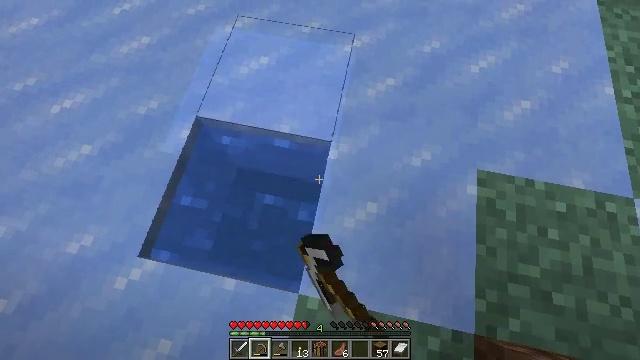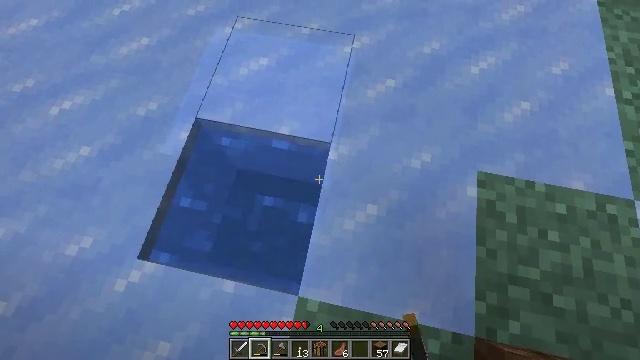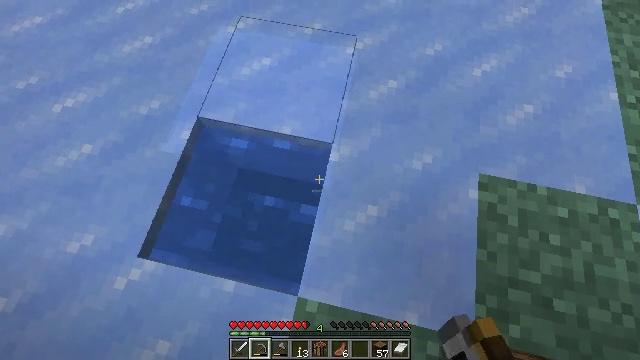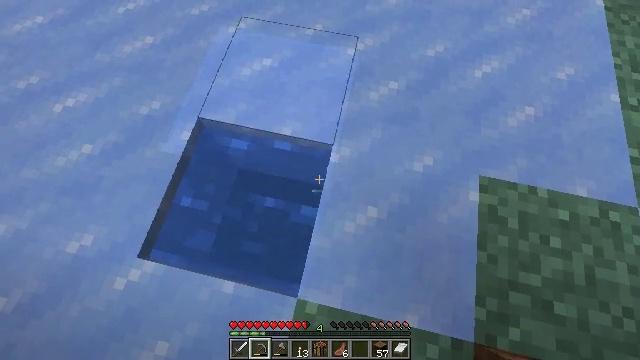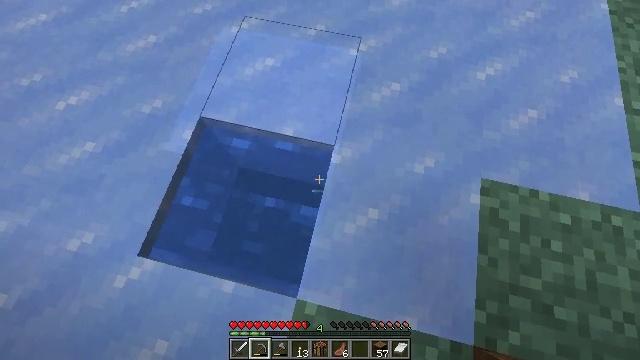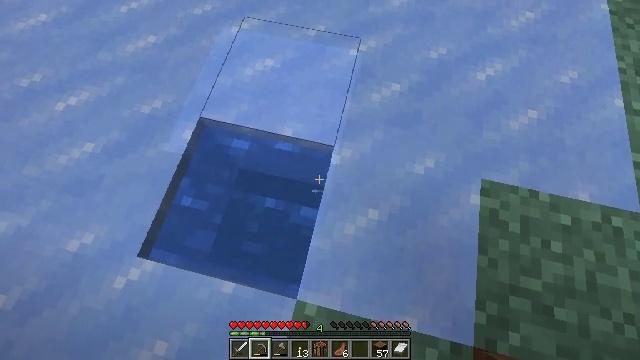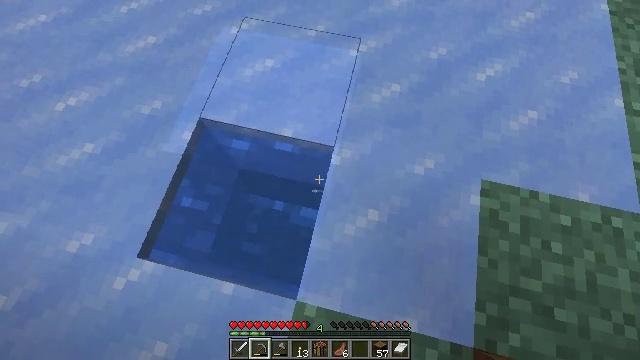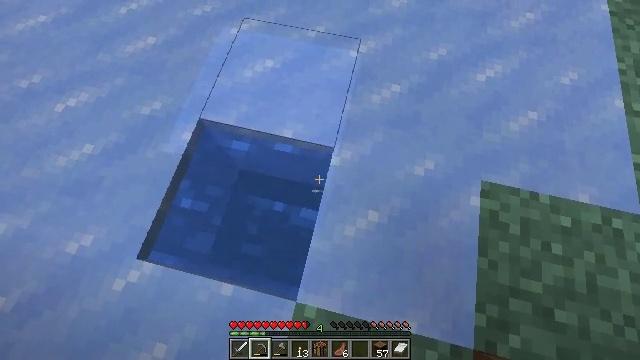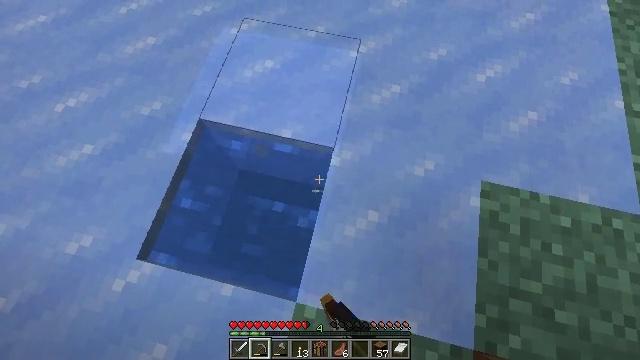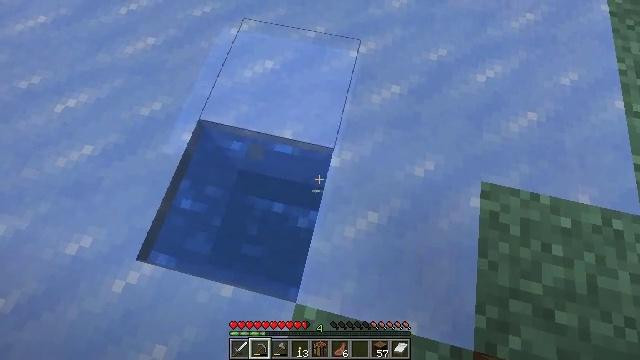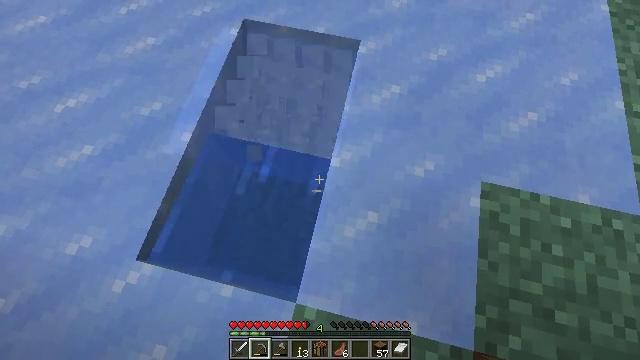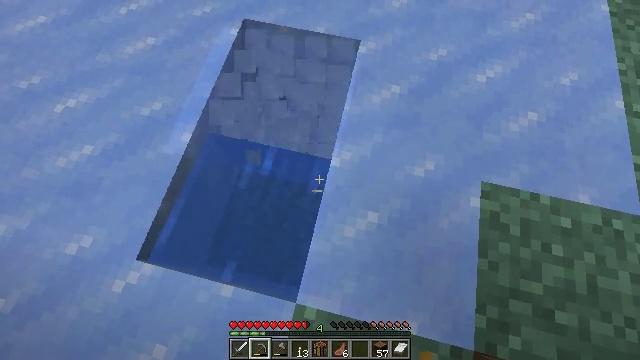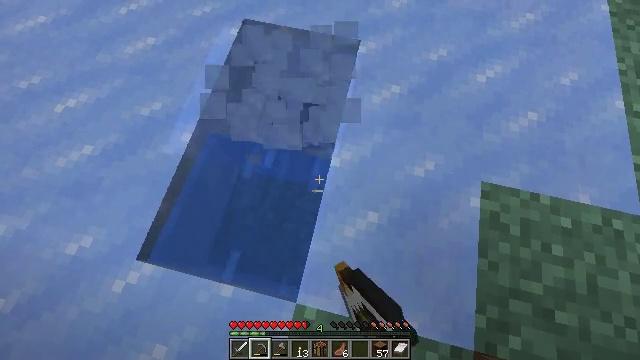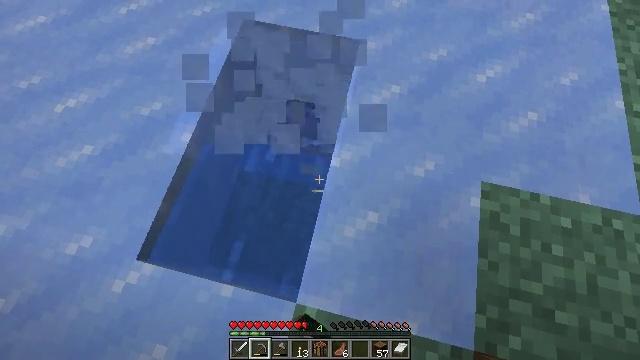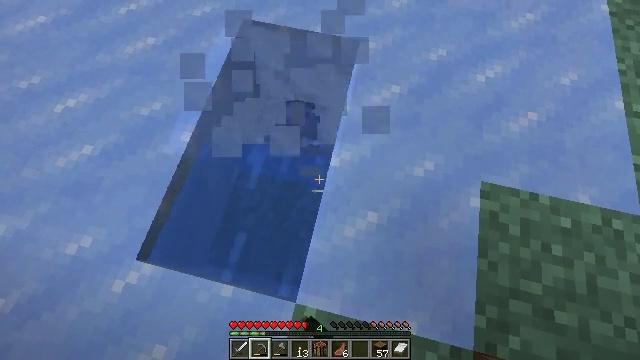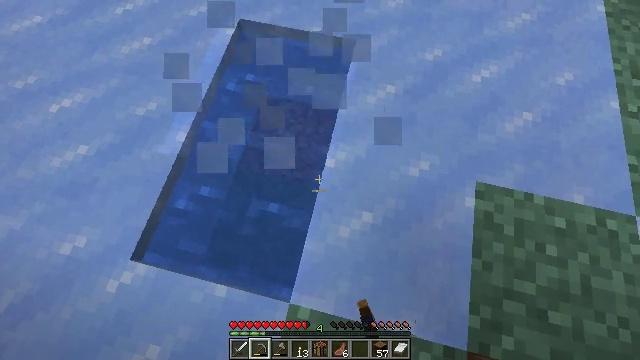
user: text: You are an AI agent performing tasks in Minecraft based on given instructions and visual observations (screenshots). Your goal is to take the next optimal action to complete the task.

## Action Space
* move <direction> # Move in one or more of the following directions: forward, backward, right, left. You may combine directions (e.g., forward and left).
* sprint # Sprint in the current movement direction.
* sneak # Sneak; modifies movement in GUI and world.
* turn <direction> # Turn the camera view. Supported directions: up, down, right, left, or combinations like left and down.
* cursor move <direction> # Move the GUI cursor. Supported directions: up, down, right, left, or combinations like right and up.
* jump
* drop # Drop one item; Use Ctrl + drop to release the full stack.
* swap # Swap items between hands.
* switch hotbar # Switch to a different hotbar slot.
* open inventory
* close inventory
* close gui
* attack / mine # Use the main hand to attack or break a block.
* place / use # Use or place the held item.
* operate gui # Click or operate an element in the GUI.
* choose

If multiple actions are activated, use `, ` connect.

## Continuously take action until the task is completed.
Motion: motion action
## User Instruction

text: Harvest the ice from frozen areas.
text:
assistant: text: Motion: attack / mine
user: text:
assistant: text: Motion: no_op
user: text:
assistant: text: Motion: no_op
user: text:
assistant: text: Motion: no_op
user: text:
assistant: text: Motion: no_op
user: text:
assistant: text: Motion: no_op
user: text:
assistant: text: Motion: attack / mine
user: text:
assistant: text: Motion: attack / mine
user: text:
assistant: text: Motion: attack / mine
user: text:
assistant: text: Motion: attack / mine
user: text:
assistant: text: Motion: attack / mine
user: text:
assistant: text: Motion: attack / mine
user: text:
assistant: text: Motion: attack / mine
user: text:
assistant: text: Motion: move right, attack / mine
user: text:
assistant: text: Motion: move right, attack / mine
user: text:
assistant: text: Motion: move right, attack / mine
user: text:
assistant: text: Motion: move right, turn left, attack / mine
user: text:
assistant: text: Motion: turn left, attack / mine
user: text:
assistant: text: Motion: turn left
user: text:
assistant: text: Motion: no_op
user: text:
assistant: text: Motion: attack / mine
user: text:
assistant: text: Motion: attack / mine
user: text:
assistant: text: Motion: attack / mine
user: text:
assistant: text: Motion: attack / mine
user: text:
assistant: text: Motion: attack / mine
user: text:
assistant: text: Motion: attack / mine
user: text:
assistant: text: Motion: attack / mine
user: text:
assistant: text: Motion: attack / mine
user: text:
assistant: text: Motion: turn up, attack / mine
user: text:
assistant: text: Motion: turn up